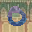
Label: 0